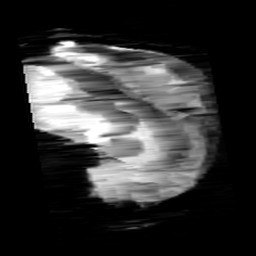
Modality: minIP
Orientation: sagittal
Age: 13
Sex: male
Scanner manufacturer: siemens
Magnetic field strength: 3 T
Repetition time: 0.027 s
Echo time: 0.02 s